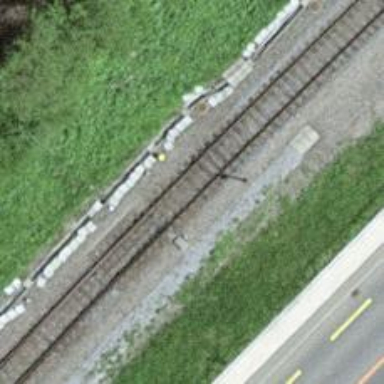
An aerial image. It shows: Railway switch.